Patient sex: F
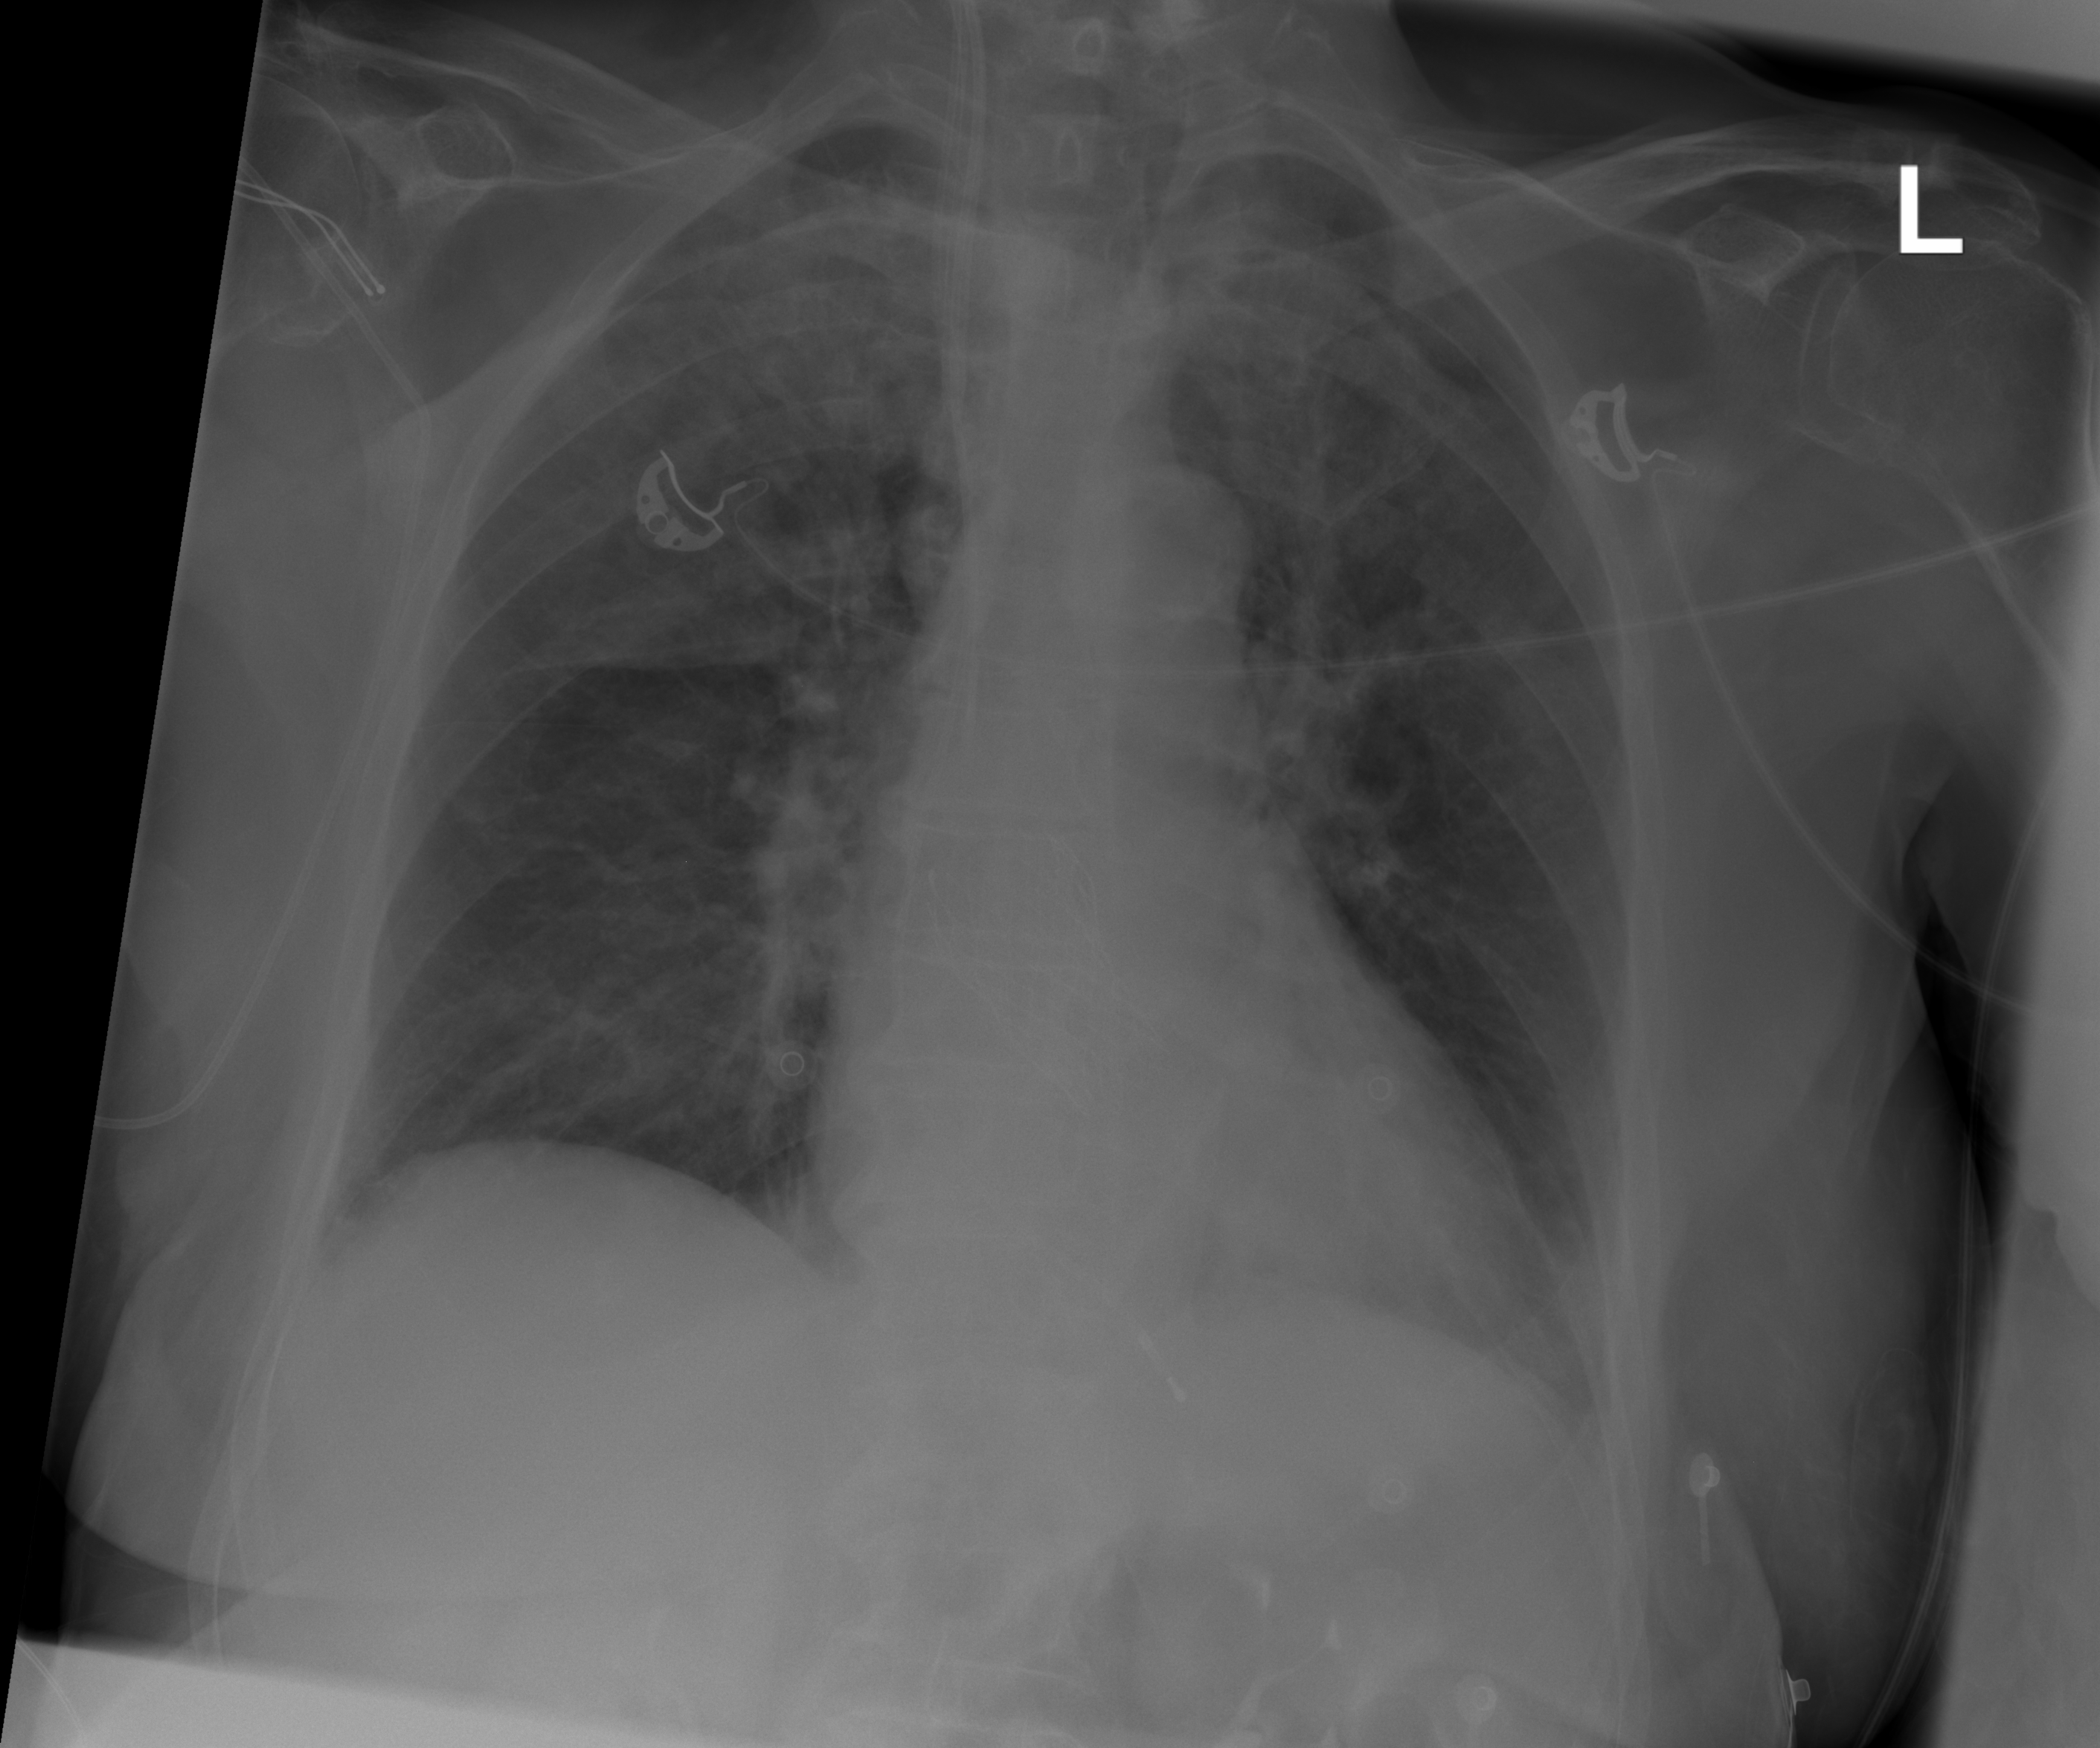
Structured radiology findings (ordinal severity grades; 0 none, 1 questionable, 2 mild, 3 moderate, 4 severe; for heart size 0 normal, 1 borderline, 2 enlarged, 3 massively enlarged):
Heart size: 0
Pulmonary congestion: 0
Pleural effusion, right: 0
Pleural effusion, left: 1
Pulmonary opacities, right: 0
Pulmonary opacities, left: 0
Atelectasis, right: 1
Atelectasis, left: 1